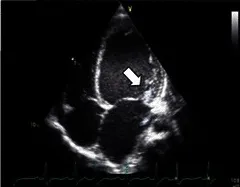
Echocardiographic findings.M-mode echocardiography revealed poor left ventricular wall contraction.
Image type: radiology (ultrasound)